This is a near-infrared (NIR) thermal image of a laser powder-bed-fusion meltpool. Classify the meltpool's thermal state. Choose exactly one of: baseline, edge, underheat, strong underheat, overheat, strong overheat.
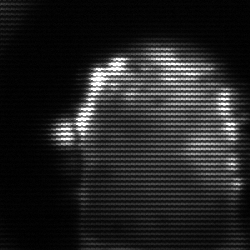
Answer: baseline